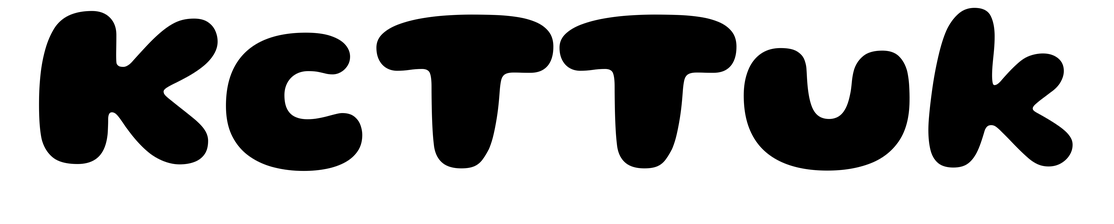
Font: Gluten_ExtraBold